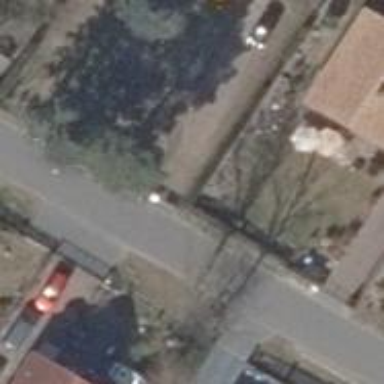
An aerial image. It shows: Driveway leading to service road.